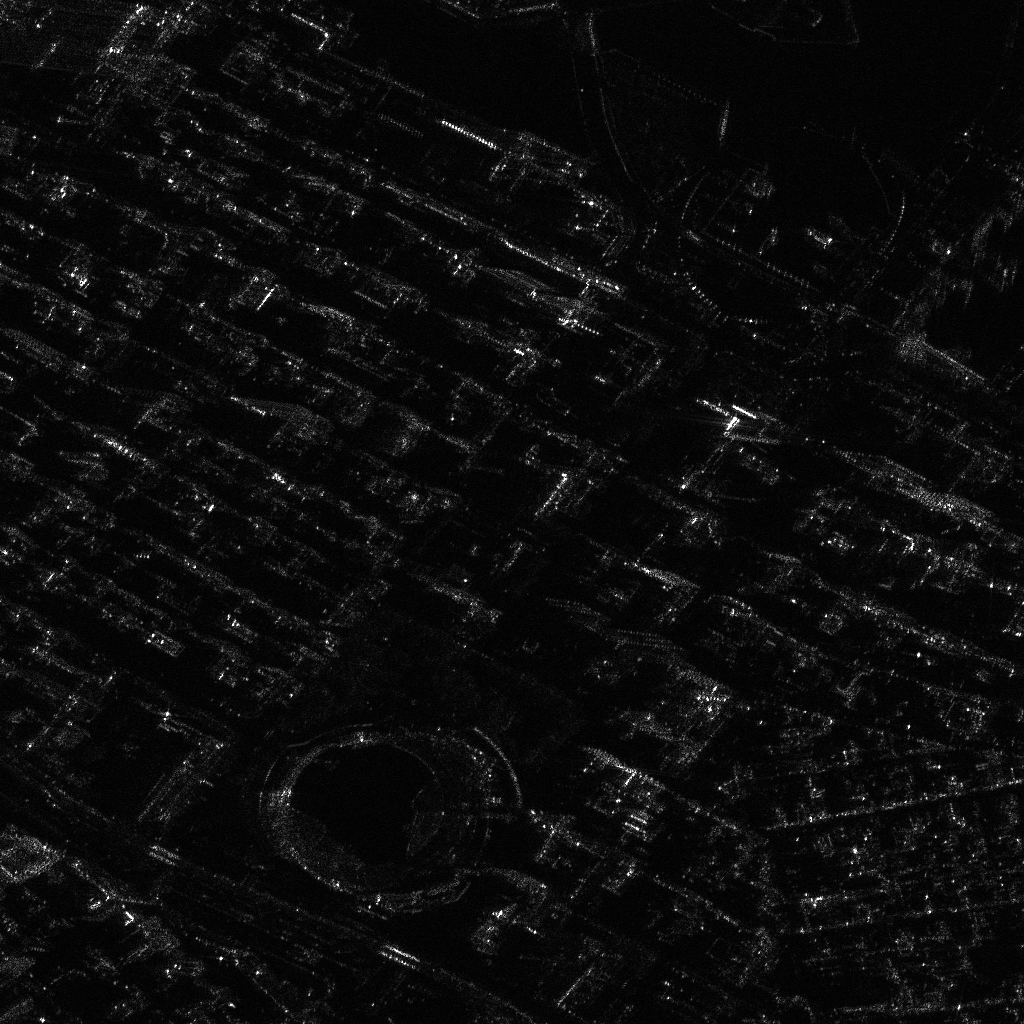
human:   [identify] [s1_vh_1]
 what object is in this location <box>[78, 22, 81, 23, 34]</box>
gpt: <ref>1 small container at the top right</ref>